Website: macys
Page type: delivery-shipping
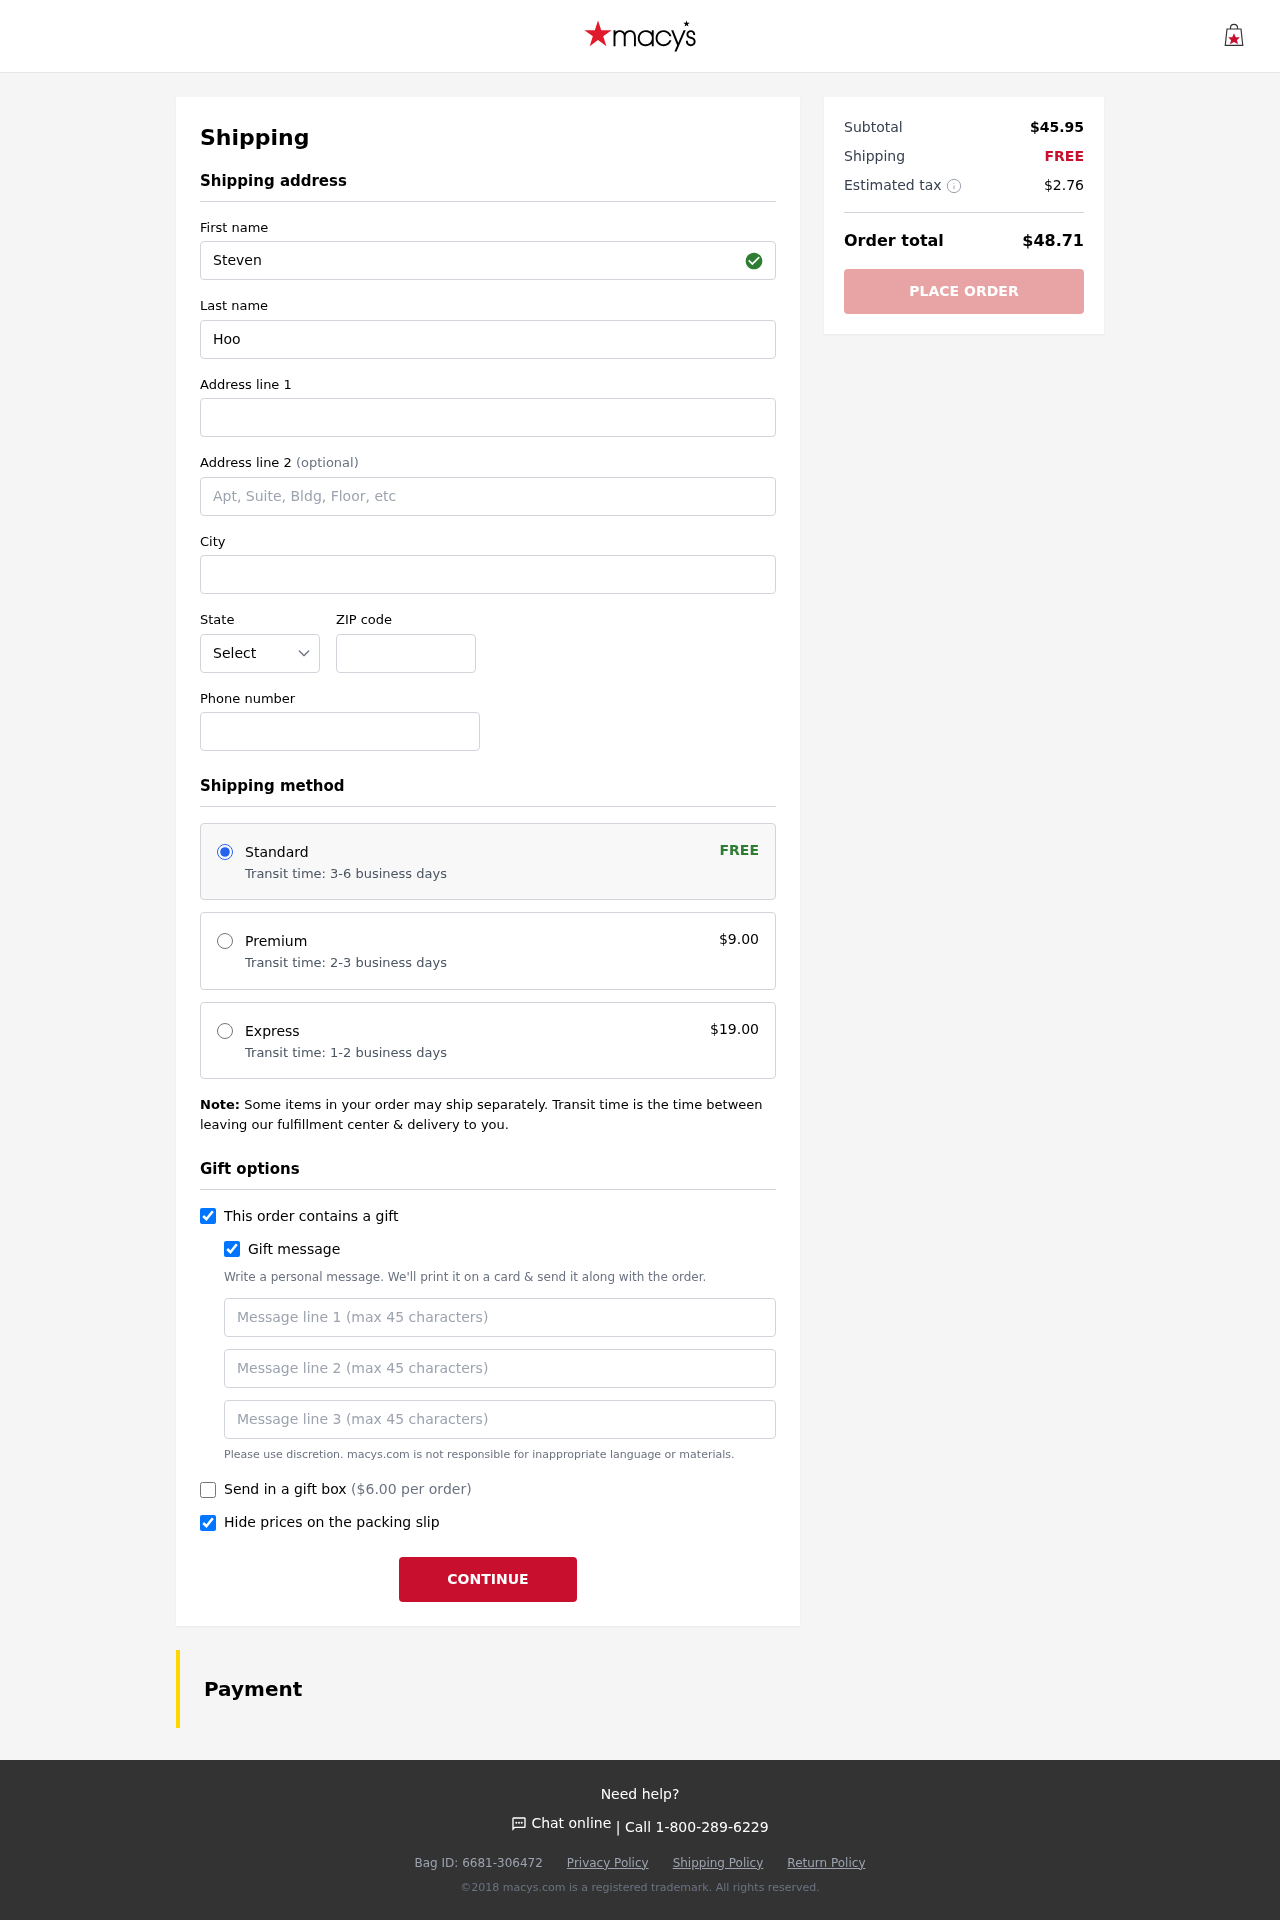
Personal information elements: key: PII_STATE_ABBR
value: MP
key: PII_FIRSTNAME
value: Steven
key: PII_LASTNAME
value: Hooper
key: PII_STREET
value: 8108 Mary Underpass Apt. 922
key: PII_CITY
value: East David
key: PII_POSTCODE
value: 99289
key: PII_PHONE
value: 5918430158
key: PII_GIFT_MESSAGE
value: Hey Robert, I thought you'd love these new running shoes to keep you moving and motivated! I know how much you enjoy hitting the trails, and I can’t wait to see where they take you next. Enjoy every step!  Steven
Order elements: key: ORDER_SHIPPING_STANDARD
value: Transit time: 3-6 business days
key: ORDER_SHIPPING_COST
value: FREE
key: ORDER_SHIPPING_PREMIUM
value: Transit time: 2-3 business days
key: ORDER_SHIPPING_PREMIUM_PRICE
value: $9.00
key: ORDER_SHIPPING_EXPRESS
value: Transit time: 1-2 business days
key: ORDER_SHIPPING_EXPRESS_PRICE
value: $19.00
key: ORDER_GIFT_BOX_PRICE
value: ($6.00 per order)
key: ORDER_SUBTOTAL
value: $45.95
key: ORDER_SHIPPING_COST2
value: FREE
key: ORDER_TAX
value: $2.76
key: ORDER_TOTAL
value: $48.71